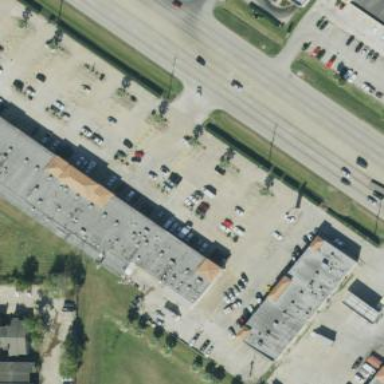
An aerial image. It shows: Retail area.